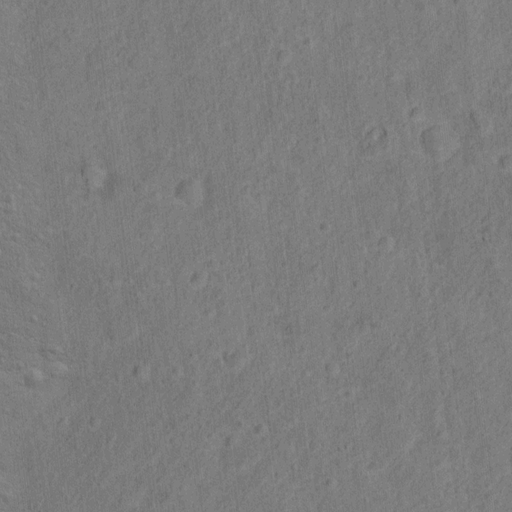
Classes present: Background